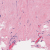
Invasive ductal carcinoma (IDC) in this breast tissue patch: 1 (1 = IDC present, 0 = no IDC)